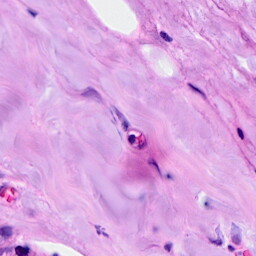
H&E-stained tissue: Breast